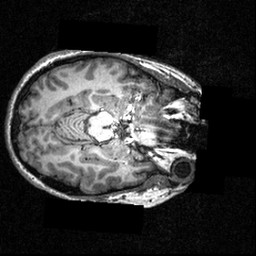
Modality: T1w
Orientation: axial
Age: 25
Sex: female
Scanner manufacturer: siemens
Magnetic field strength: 3.951 T
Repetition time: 1.5 s
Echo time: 0.00335 s